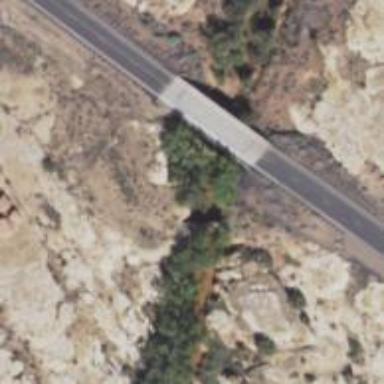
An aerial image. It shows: Footway bridge.